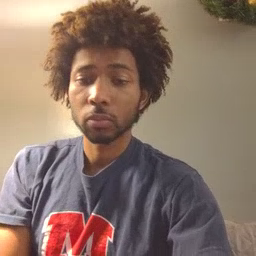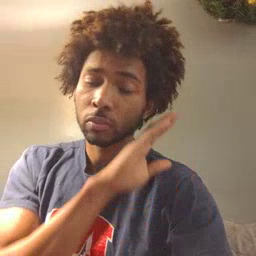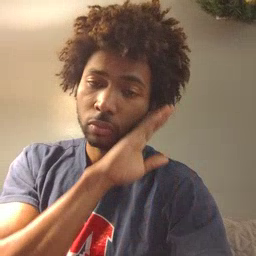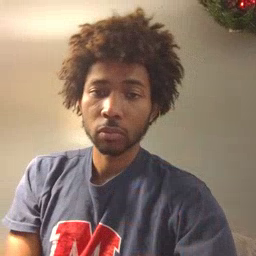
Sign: bed